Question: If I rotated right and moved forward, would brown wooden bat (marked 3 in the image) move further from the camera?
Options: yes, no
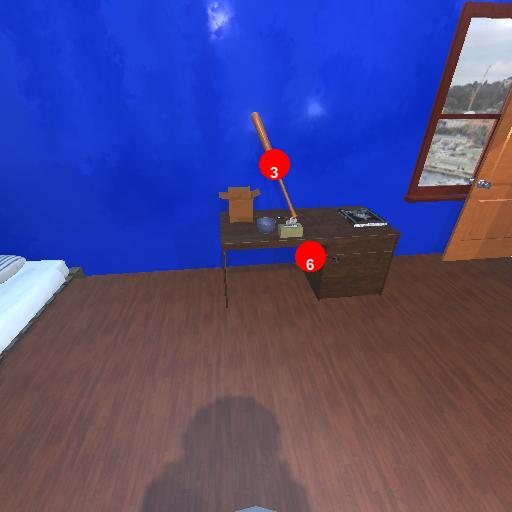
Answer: yes